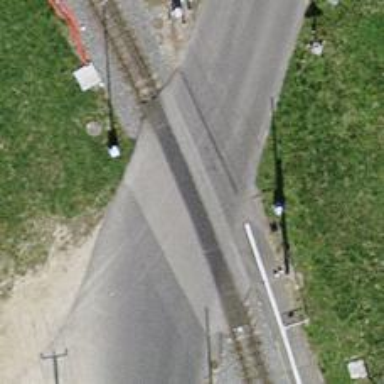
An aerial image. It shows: Level crossing on the railway with lights and double half barrier.